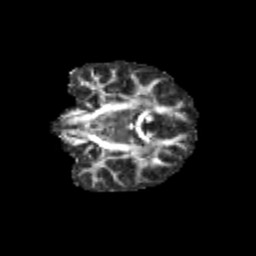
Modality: FA
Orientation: coronal
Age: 12
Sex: female
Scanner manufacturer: siemens
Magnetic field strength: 3 T
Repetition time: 3.8 s
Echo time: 0.07 s